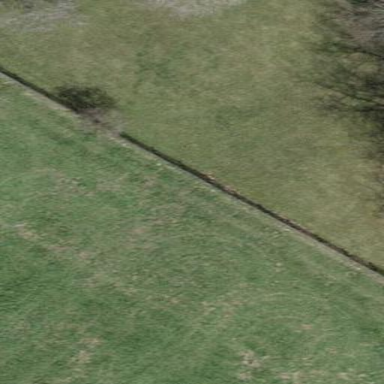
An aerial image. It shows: Open area covered with grass.